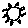
Label: sun